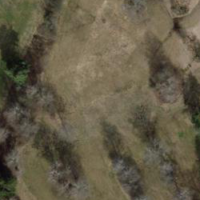
EUNIS habitat code: 25
Species observed at this site:
Primula veris